Question: I'm trying to build a view that operators something similar to this:

The user chooses a parent, and then all the children show up below, where they can then edit the children's information.
What I'd like to know is, what is the proper way to change the binding of the children grid on the fly when the user selects a new parent on the parent grid.
My view model in ko js form looks something like this right now:
'''
function ViewModel(viewModelFromServer) {
var self = this;
self.parents = ko.observableArray(convertToKOParents(viewModelFromServer.Parents));
self.activeChildren = ko.observableArray([]);
self.changeParent(newParent){
self.activeChildren = newParent.children;
}
}
function Parent(serverParent) {
var self = this;
self.name = ko.observable(serverParent.Name);
self.children = ko.observableArray(convertToKOChildren(serverParent.Children);
self.childCount = ko.computed(function() {
return self.children.length;
});
}
function Child(serverChild) {
var self = this;
self.name = ko.observable(serverChild.Name);
self.Age = ko.observable(serverChild.Age);
self.Height = ko.observable(serverChild.Height);
}
'''
Now, when the user clicks on a parent row, I want to switch the activeChildren to the new parent, but the binding doesn't get applied automatically.
Is this the right approach to this kind of view model? Should I be doing it a different way and if so what would that view model look like and how do I get the child grid to bind properly when the parent changes?
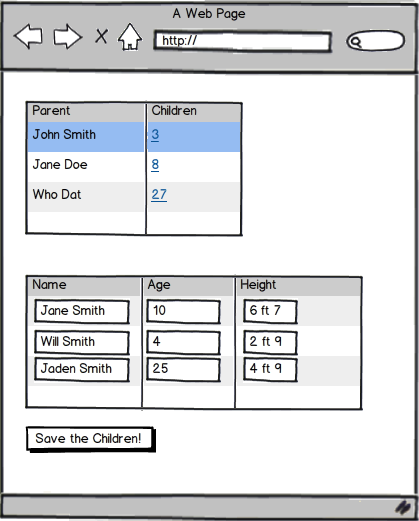
Answer: Instead of having activeChildren, you can have activeParent and bind to it's children:
'''
<div data-bind="with: activeParent">
<table>
<tbody data-bind="foreach: children">
</tbody>
</table>
</div>
'''
And since activeParent will be an observable, you just call it and you don't need the changeParent function:
'''
self.activeParent = ko.observable();
'''
To change:
'''
viewModelVariable.activeParent(newParent);
'''
Also I think your childCount computed needs to access the underlying array by calling 'children()':
'''
self.childCount = ko.computed(function() {
return self.children().length;
});
'''